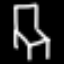
Label: chair